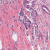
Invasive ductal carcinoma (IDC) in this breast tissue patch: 1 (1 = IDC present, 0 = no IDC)